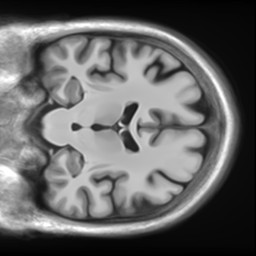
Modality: T1w
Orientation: coronal